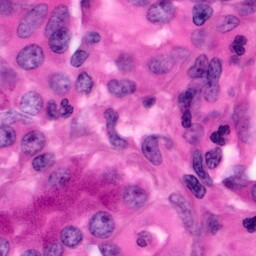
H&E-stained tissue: Pancreatic